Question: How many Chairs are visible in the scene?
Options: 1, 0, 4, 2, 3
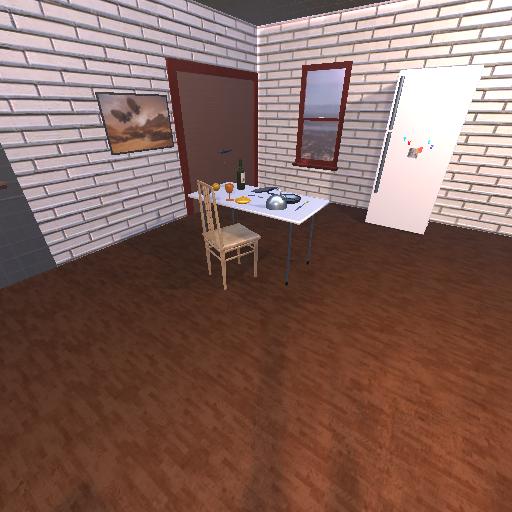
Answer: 1